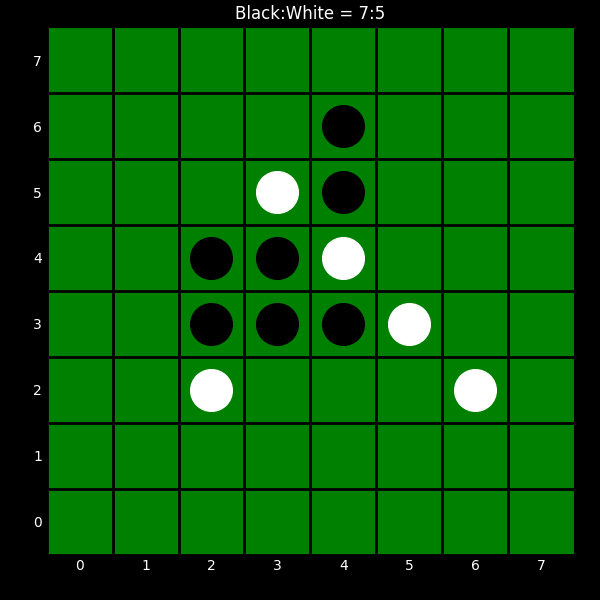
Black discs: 7
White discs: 5